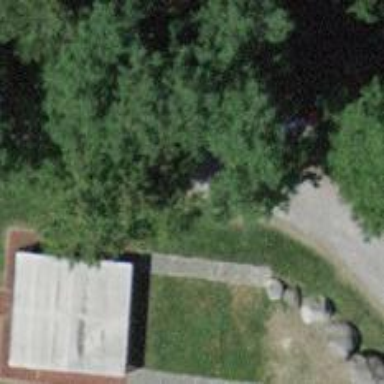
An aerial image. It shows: Red bench.